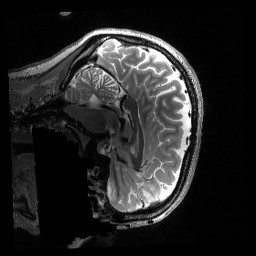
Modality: T2w
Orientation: sagittal
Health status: healthy
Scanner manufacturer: siemens
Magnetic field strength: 3 T
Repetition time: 3.2 s
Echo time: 0.563 s